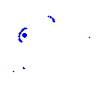
Particle: electron